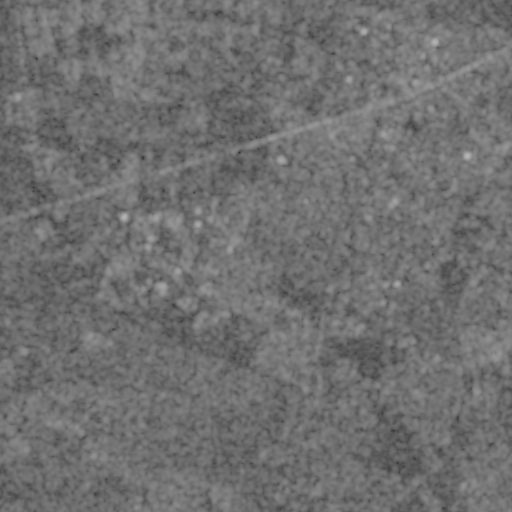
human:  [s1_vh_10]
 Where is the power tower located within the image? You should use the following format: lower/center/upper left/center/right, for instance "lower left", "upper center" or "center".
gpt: The power tower is located in the upper of the image.
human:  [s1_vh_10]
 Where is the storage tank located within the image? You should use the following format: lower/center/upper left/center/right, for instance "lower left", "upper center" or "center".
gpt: The storage tank is located in the upper center of the image.
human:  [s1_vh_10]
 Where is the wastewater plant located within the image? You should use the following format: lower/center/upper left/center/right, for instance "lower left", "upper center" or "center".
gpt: The wastewater plant is located in the upper center of the image.
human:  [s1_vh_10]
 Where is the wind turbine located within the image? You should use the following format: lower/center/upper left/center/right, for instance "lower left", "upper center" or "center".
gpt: The wind turbine is located in the lower center of the image.
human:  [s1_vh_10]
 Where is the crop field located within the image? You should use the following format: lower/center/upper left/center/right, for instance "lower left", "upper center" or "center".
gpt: There is no crop field in the image.

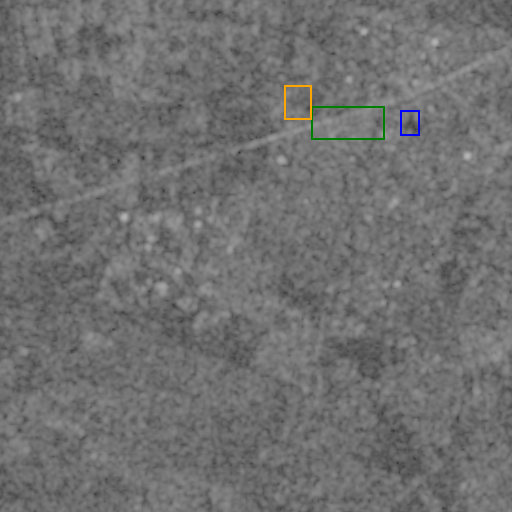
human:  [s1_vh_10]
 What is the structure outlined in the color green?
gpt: The structure outlined in green is a park.
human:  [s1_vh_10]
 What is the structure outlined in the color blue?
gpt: The structure outlined in blue is a parking lot.
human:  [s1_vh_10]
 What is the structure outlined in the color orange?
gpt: The structure outlined in orange is a wastewater plant.
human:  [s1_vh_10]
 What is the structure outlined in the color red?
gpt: There is no red outline.